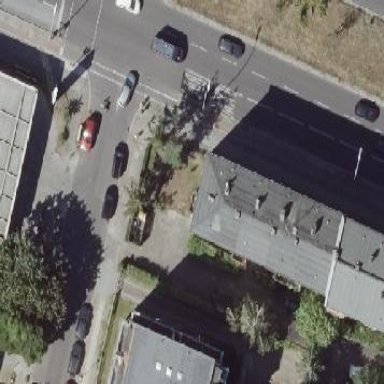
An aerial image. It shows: Apartment building with hipped roof.